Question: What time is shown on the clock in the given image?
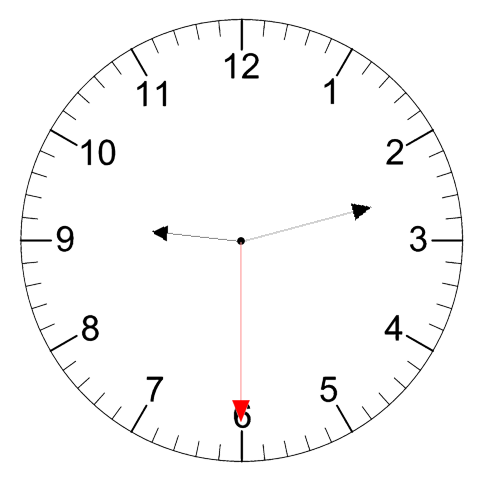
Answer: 09:12:30